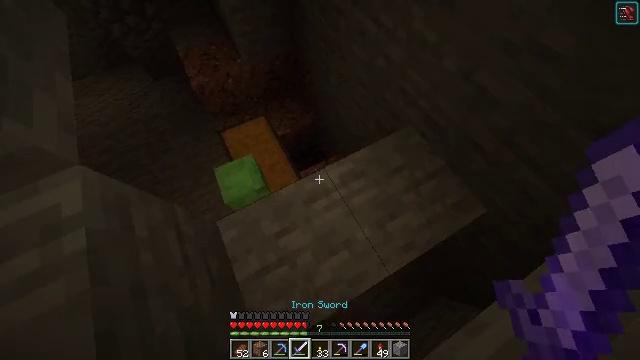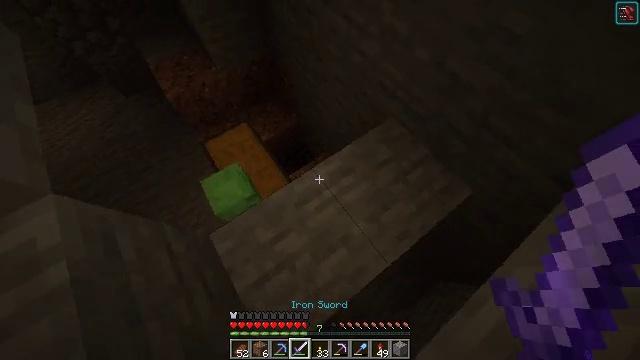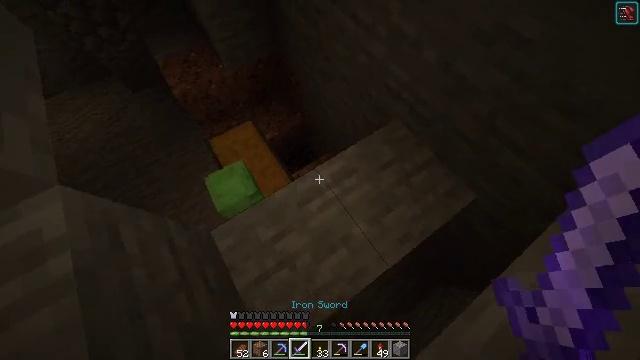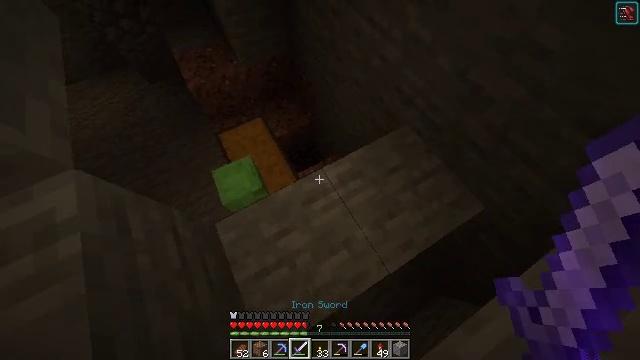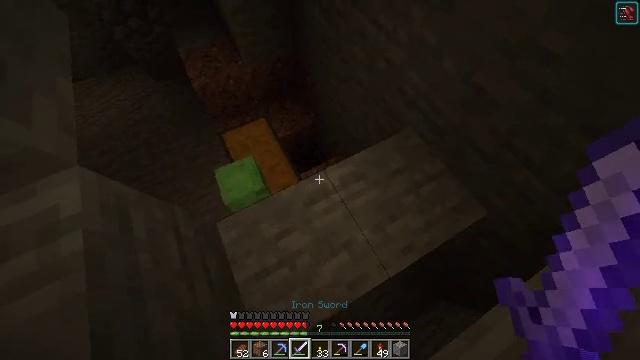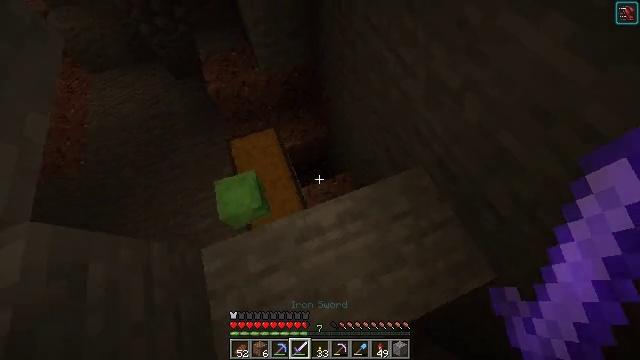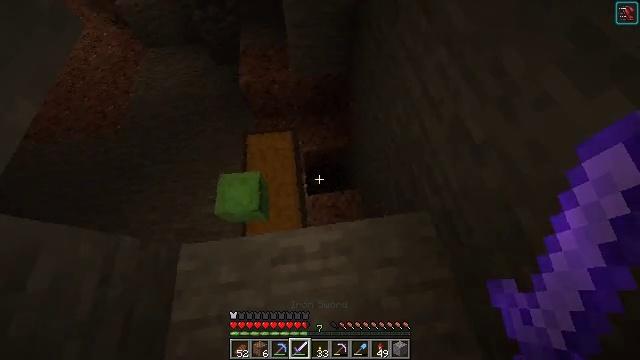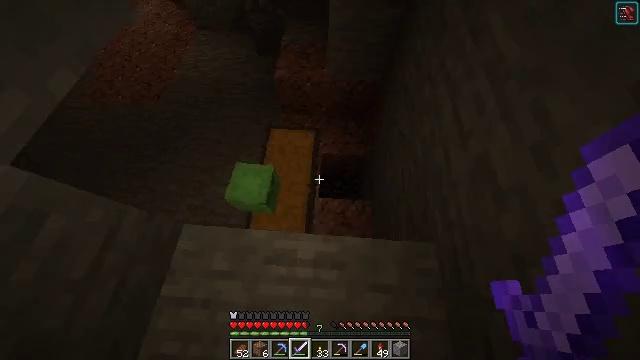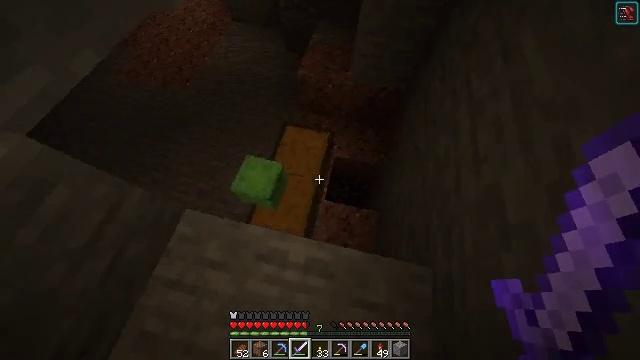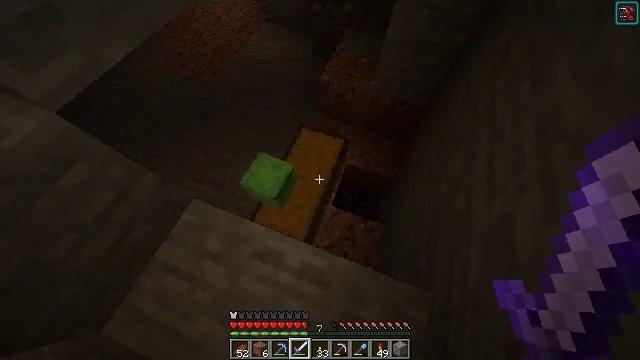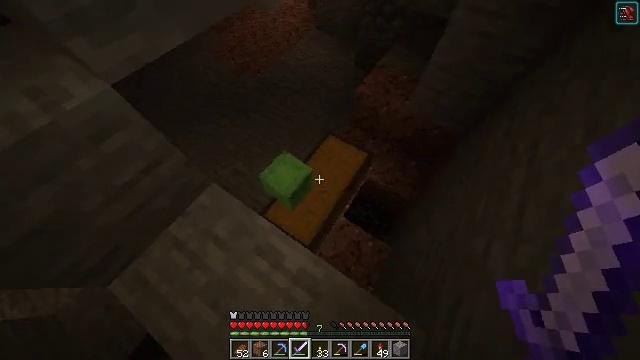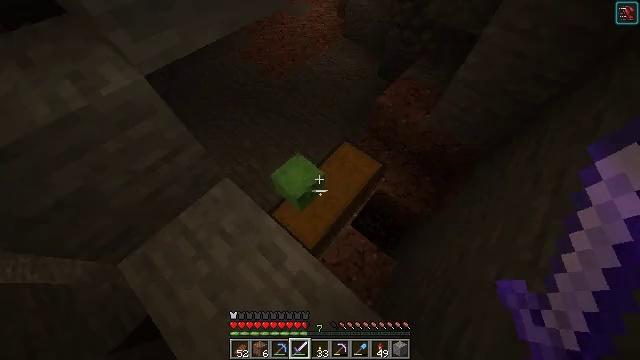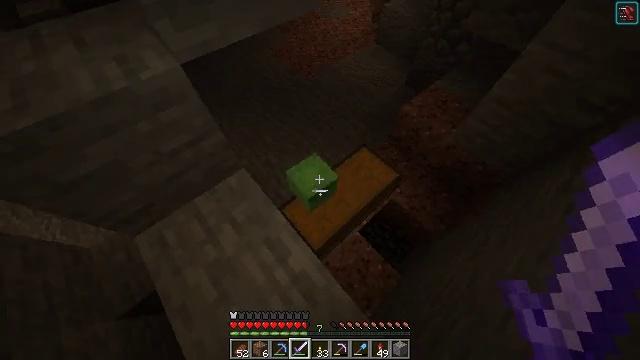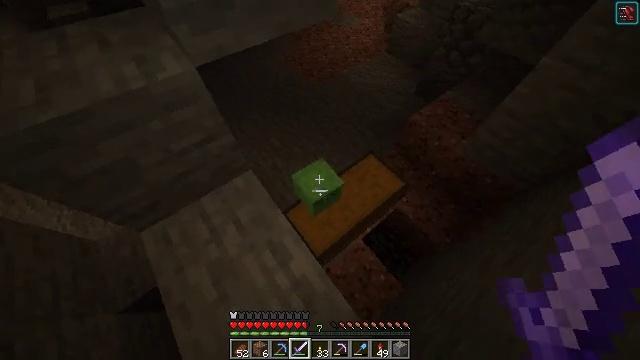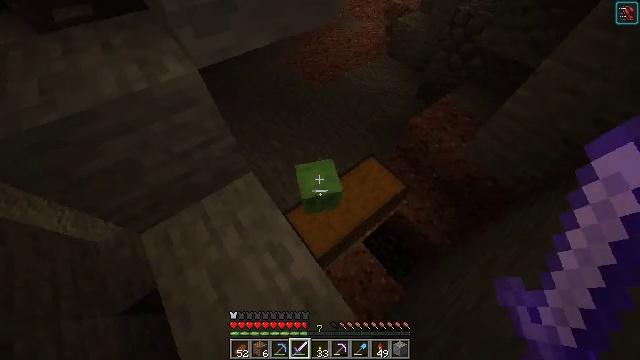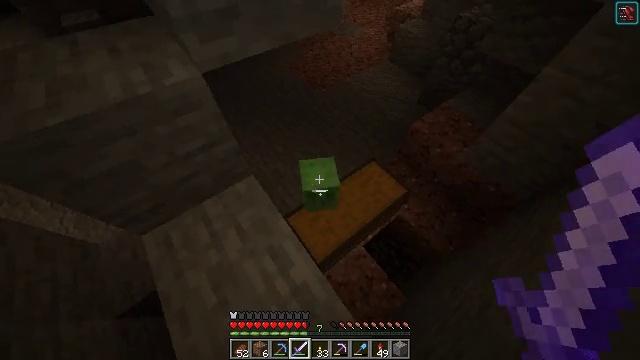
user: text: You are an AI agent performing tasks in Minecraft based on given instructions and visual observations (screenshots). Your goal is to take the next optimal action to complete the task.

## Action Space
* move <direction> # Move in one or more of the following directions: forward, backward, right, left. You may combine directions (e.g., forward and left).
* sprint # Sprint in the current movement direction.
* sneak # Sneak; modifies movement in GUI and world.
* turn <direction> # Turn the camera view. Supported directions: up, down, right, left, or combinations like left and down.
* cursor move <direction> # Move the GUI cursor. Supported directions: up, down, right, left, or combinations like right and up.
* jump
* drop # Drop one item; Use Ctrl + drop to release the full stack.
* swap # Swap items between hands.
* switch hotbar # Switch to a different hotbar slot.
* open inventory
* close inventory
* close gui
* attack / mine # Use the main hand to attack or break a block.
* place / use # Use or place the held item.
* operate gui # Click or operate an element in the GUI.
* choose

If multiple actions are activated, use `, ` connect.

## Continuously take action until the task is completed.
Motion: motion action
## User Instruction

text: Hunt mobs.
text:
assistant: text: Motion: turn right
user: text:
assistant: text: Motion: turn left
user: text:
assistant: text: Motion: turn left
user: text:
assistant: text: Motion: move forward, turn left
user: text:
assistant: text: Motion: move forward and move right, turn left
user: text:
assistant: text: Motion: move forward and move right, turn left
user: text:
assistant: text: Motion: turn left
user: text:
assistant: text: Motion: turn left
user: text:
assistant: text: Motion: turn left and up
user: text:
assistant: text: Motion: turn left and up
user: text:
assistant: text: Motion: turn left and up
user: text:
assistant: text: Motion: turn left
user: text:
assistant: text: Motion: turn left and up
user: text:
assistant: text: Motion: no_op
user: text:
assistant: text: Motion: turn up
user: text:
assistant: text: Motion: attack / mine
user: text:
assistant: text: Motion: attack / mine
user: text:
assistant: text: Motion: attack / mine
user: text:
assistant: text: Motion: attack / mine
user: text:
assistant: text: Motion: no_op
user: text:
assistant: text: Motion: no_op